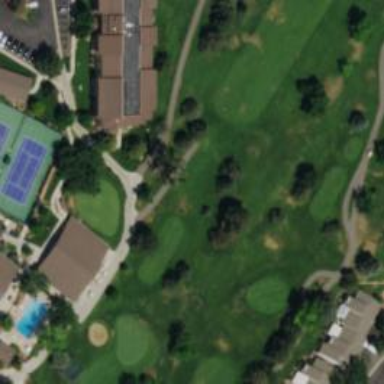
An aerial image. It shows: Well-maintained footway resembling golf cart path.